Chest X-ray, AP view. Patient: 34 years old, sex F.
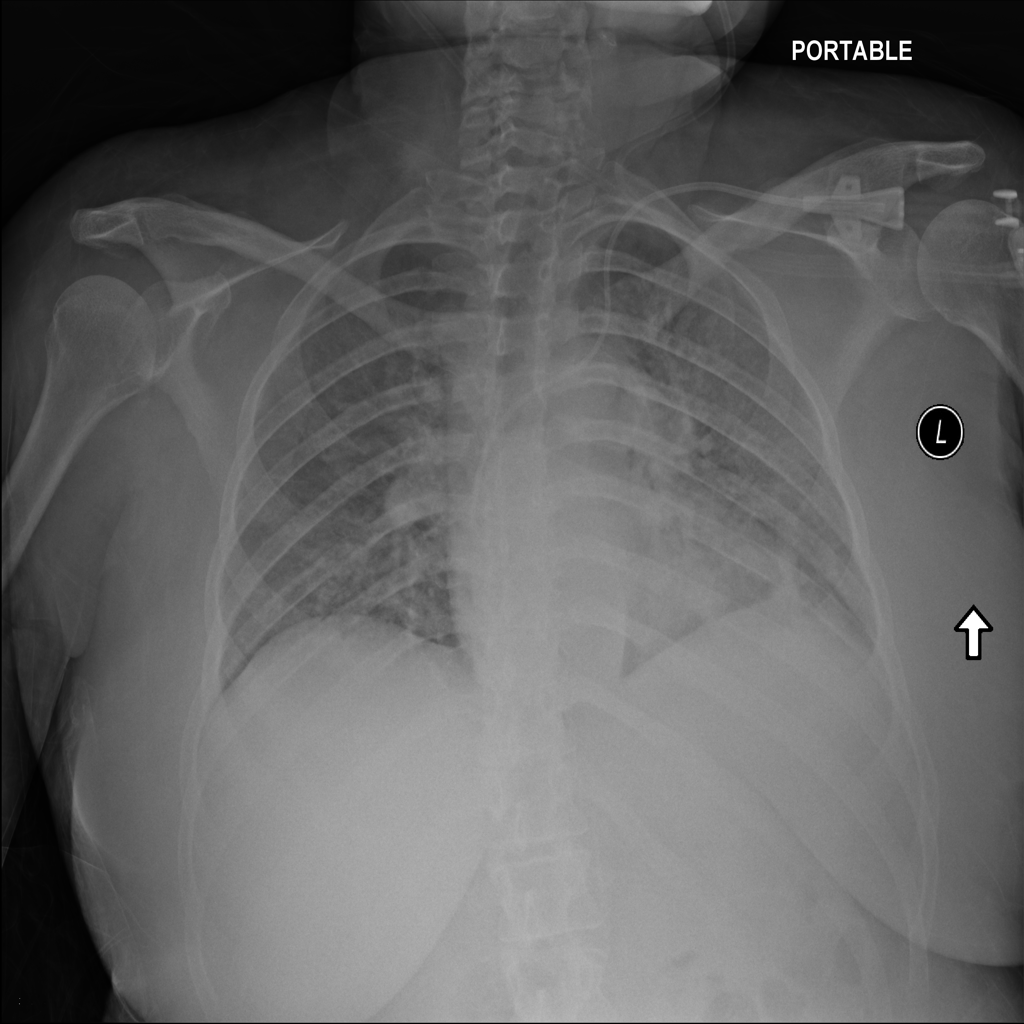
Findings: Effusion, Infiltration